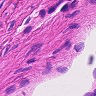
Metastatic tissue present: no